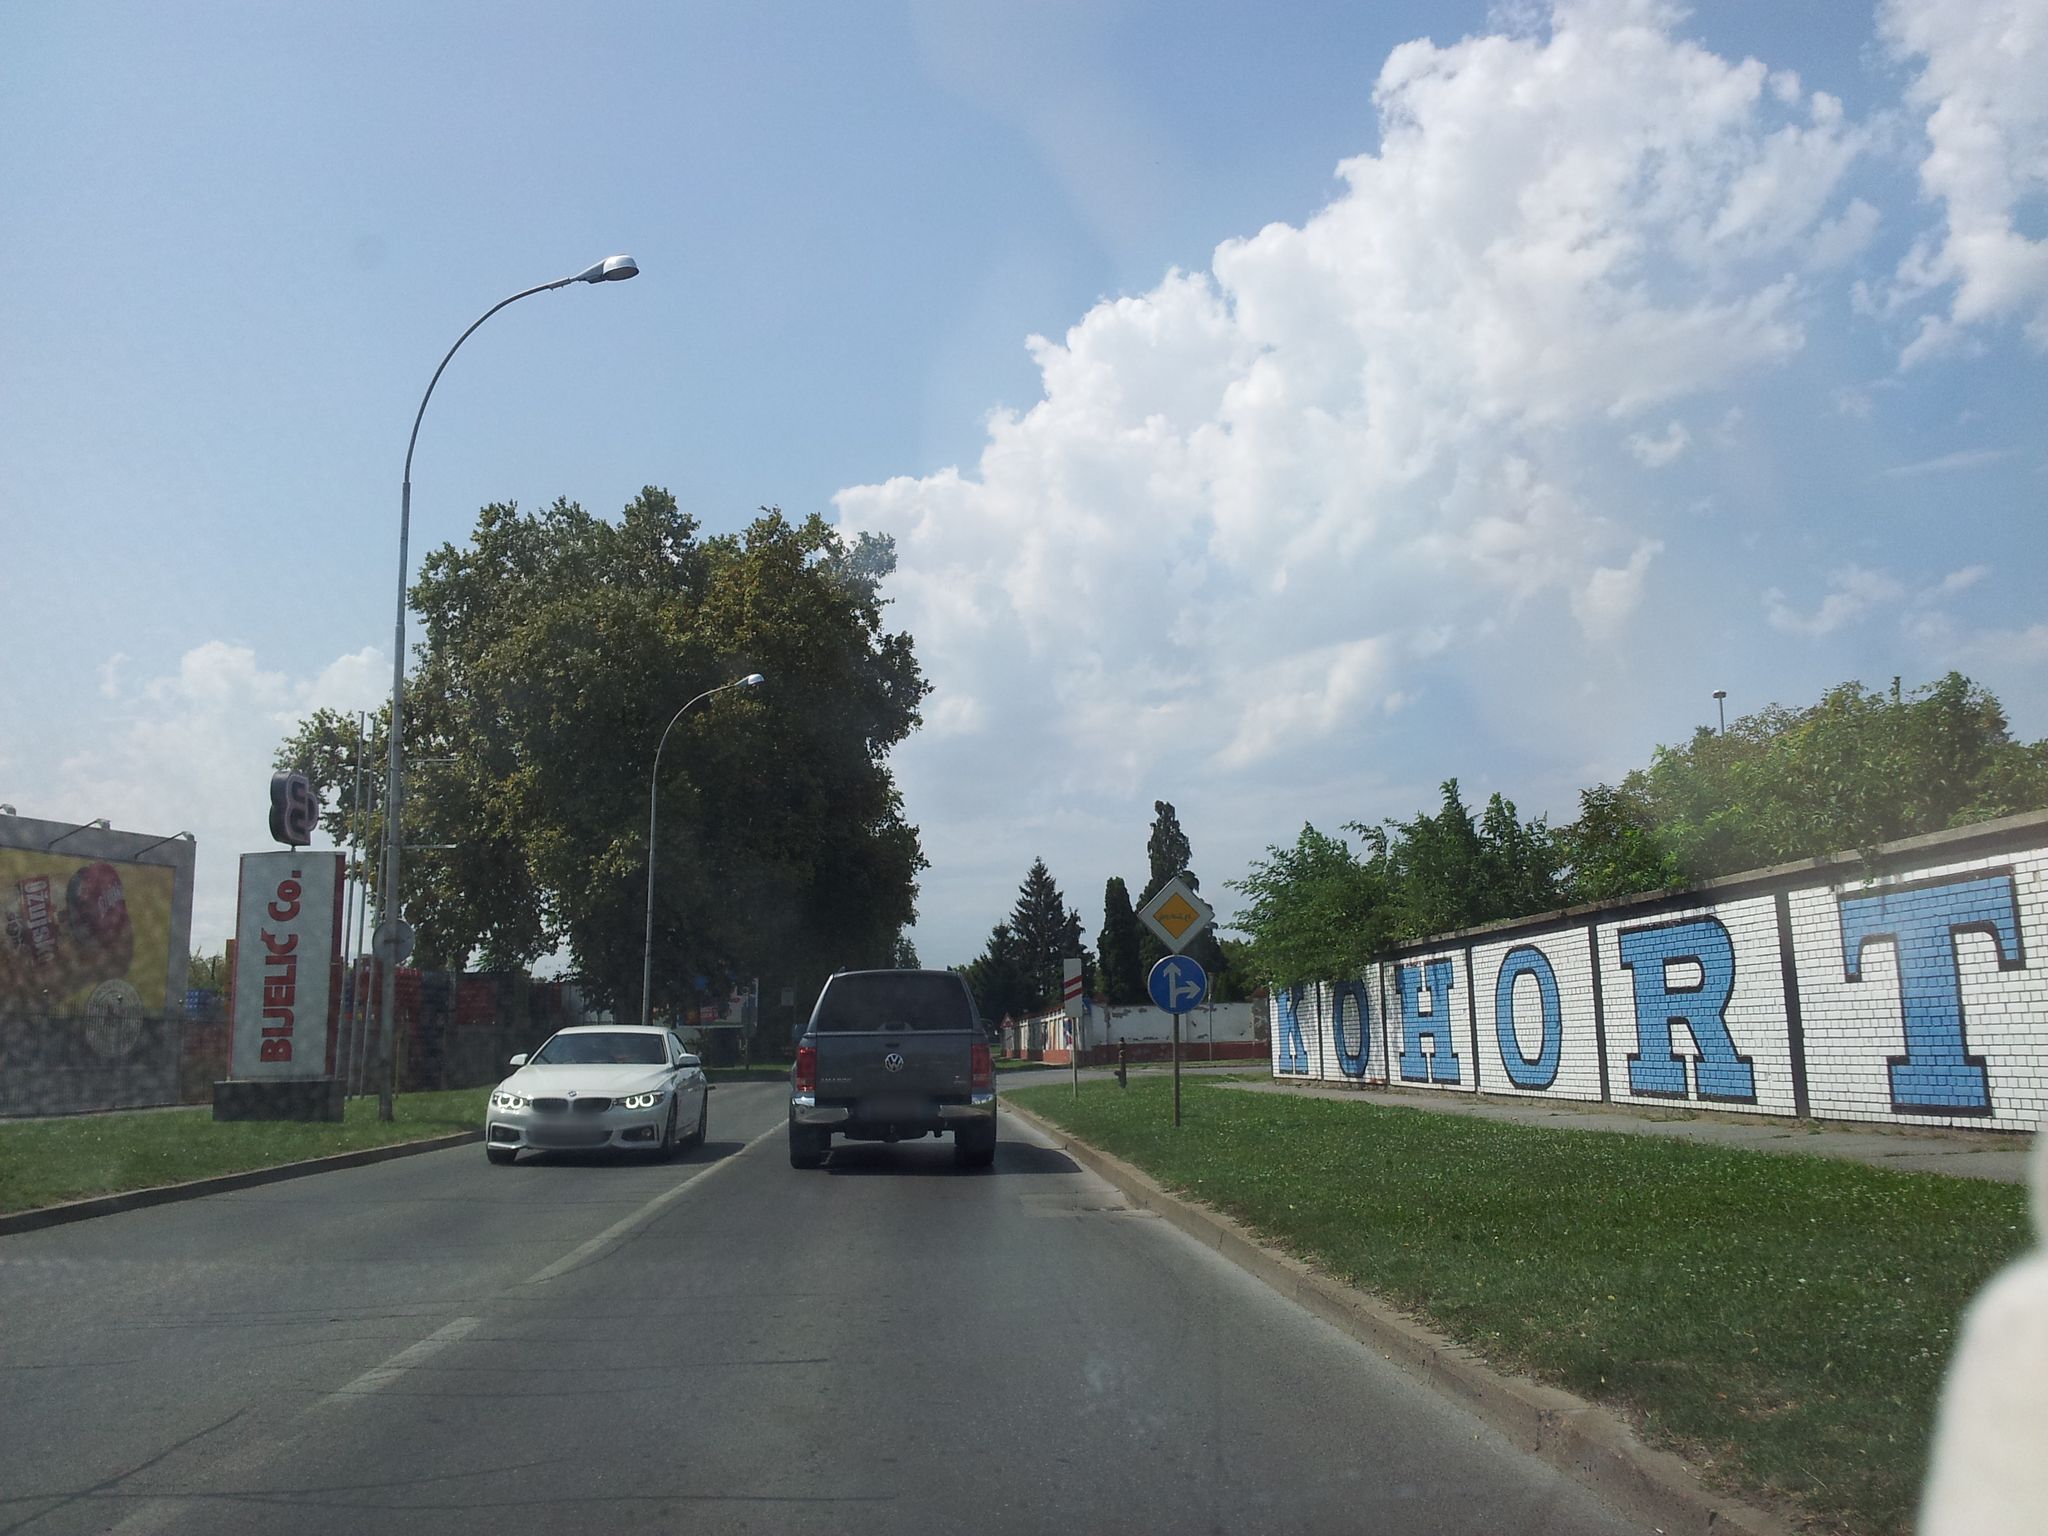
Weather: clear
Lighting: day
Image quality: good
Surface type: driving surface
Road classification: service, secondary
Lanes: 2
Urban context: dense urban cluster
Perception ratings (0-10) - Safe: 3.45, Lively: 1.52, Beautiful: 3.59, Boring: 3.23, Depressing: 8.11, Wealthy: 5.27